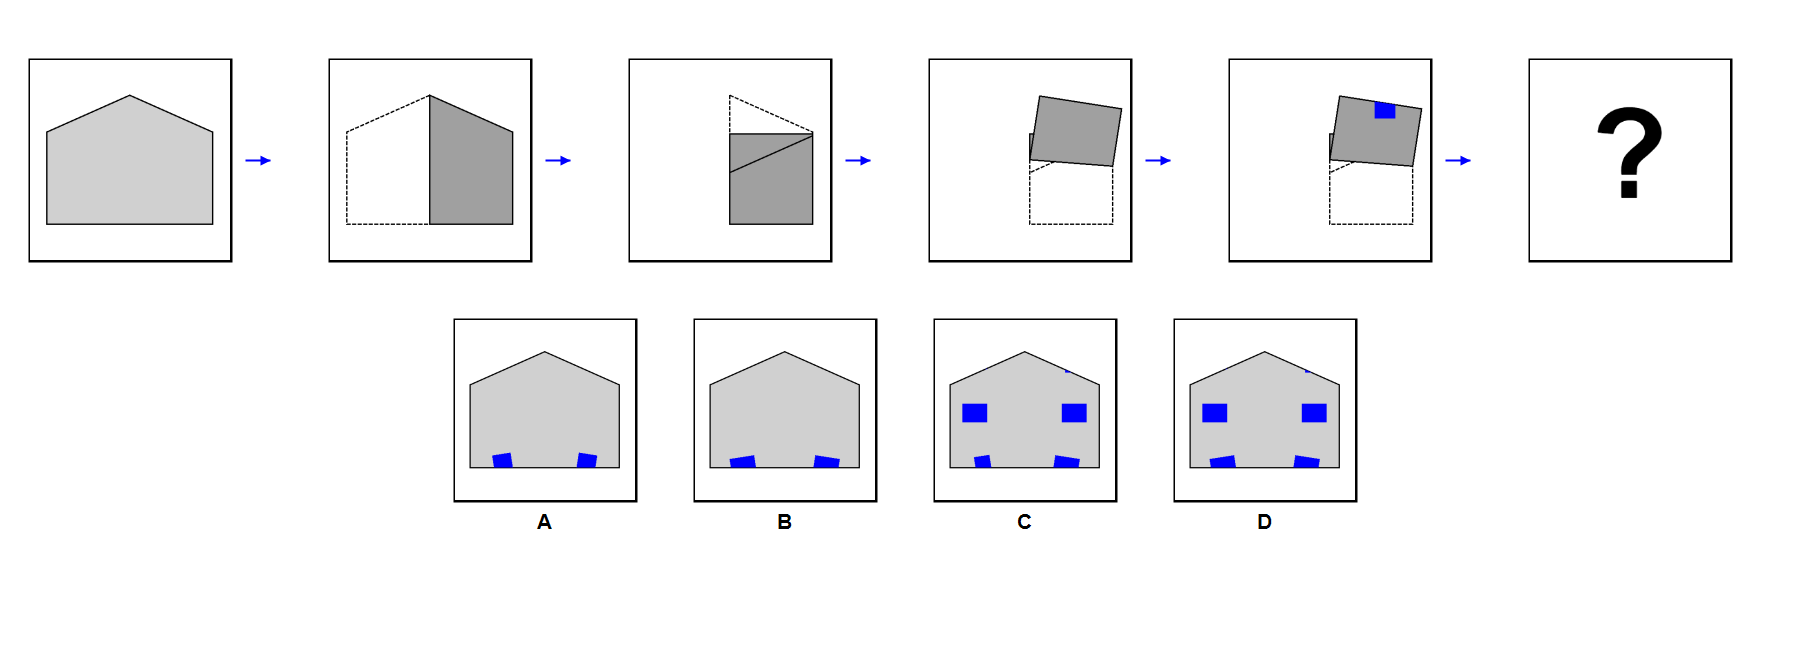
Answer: A